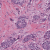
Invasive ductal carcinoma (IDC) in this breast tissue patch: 1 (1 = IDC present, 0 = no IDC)